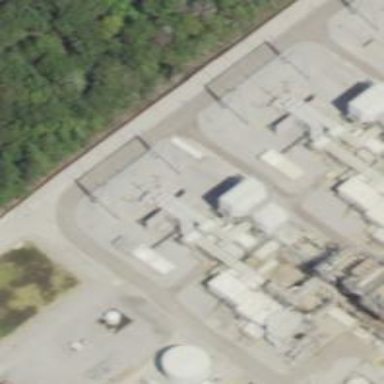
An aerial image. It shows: Gas turbine generator is in use.